Question: the blue pen is the contour
and the red pen is the straight line
how could I find the two areas of the intersection of line and contour
Now, I can get the contour area by
'area = cv2.contourArea(np.array( [ [i] for i in blue_points ] ))'

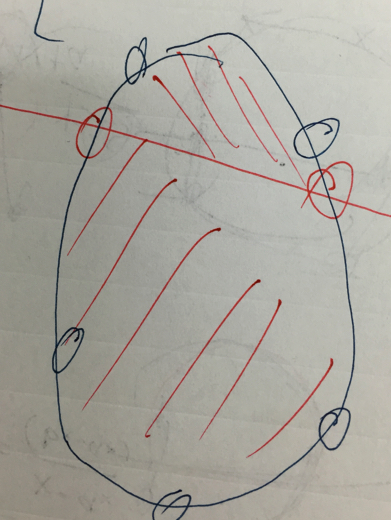
Answer: A simple but perhaps not the most efficient way would be to use 'cv.drawContours' and 'cv.line' to create two images: one with the contour of the blob and one with the contour of the line. Then 'cv.bitwise_and' them together, and any point that is still positive will be points of intersection.